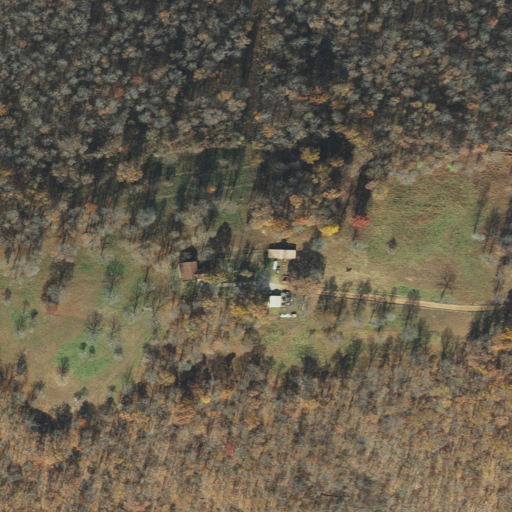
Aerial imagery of mountain in Arkansas named Bowman Hill containing deciduous forest, grassland, pasture, open development, and barren land